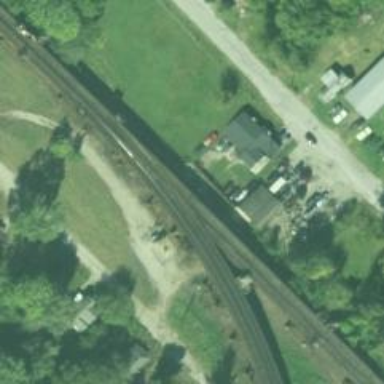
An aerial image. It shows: Railway crossing.